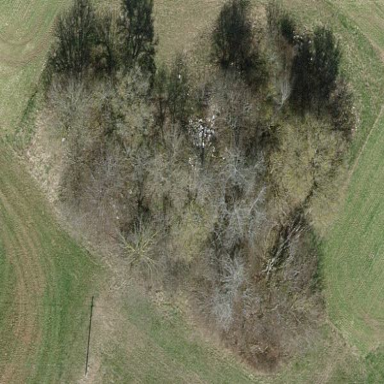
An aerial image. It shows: Forest area.